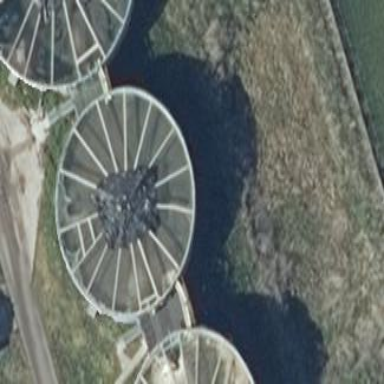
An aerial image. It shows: Storage tank which is man-made.